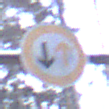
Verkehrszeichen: VorrangDesGegenverkehrs
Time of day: MorningAfternoon
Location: Outdoor (Nature)
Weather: Overcast
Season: Winter
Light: Natural